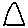
Label: triangle